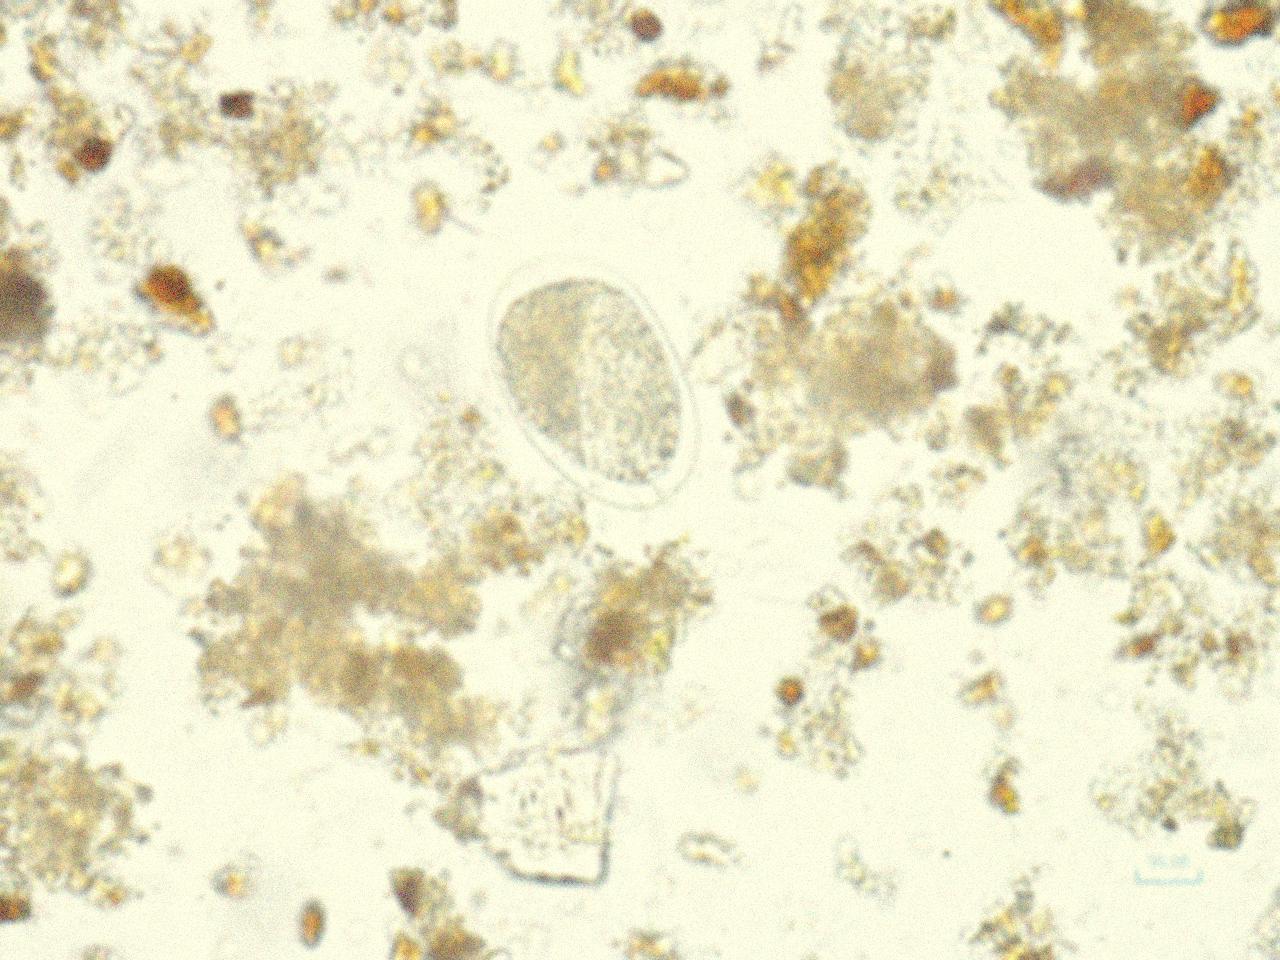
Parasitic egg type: Hookworm egg